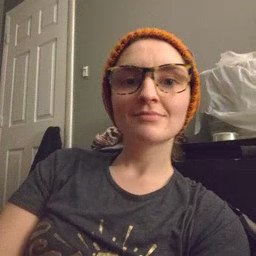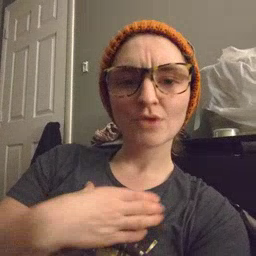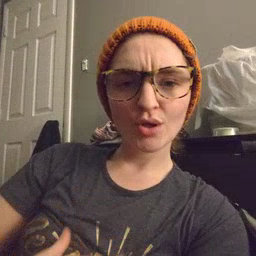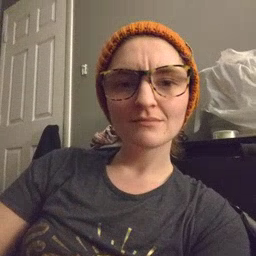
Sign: hungry